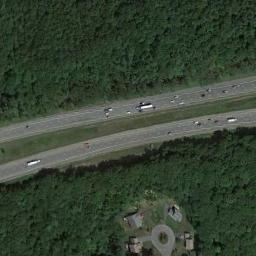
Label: freeway